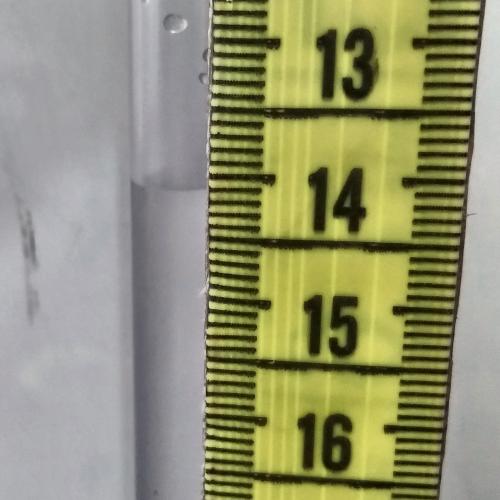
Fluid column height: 14.1 cm